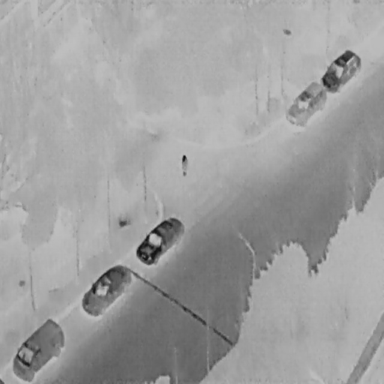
There are six objects shown in the infrared image, including a Person, and five Cars.